Interaction volume radius: 10 \u00c5
Interaction volume height: 30 \u00c5
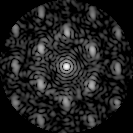
Disorder parameter: 0.5534